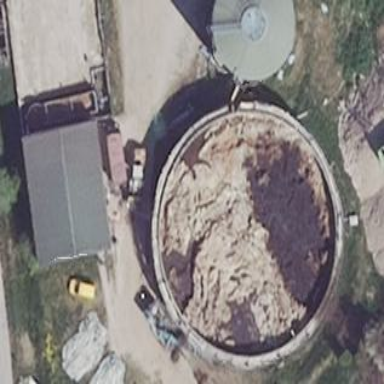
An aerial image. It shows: Storage tank building.